Question:
I need to make something like this.
I cant use border: dotted or border: dashed, because:
1) Resulting dots and dashes not exactly the same size as in example and spacing not right either.
2) Rounded corners with dashed/dotted borders look terrible.
Of course there is border-image, but browser support isn't great, I need IE support, at least for IE9.
So for now I'm thinking about simply using old method with many div's and images.
What is the best way to do this, if I have many such boxes with different width and height?
Maybe there is another way, except messing with images?
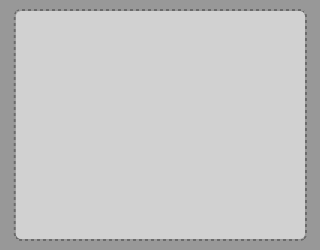
Answer: One way to deal with this as I think you indicated would be to break it up into two to three background-images.
This allows the possibility to use something like the <URL>.
Or the older method of <URL>.
Part of the ease of use for any of these would depend upon the layout these size changing dotted boxes will be used in. For instance if you have multiple of these on a page and if so how they were output, into a grid or something else, would impact the easiest method.